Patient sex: M
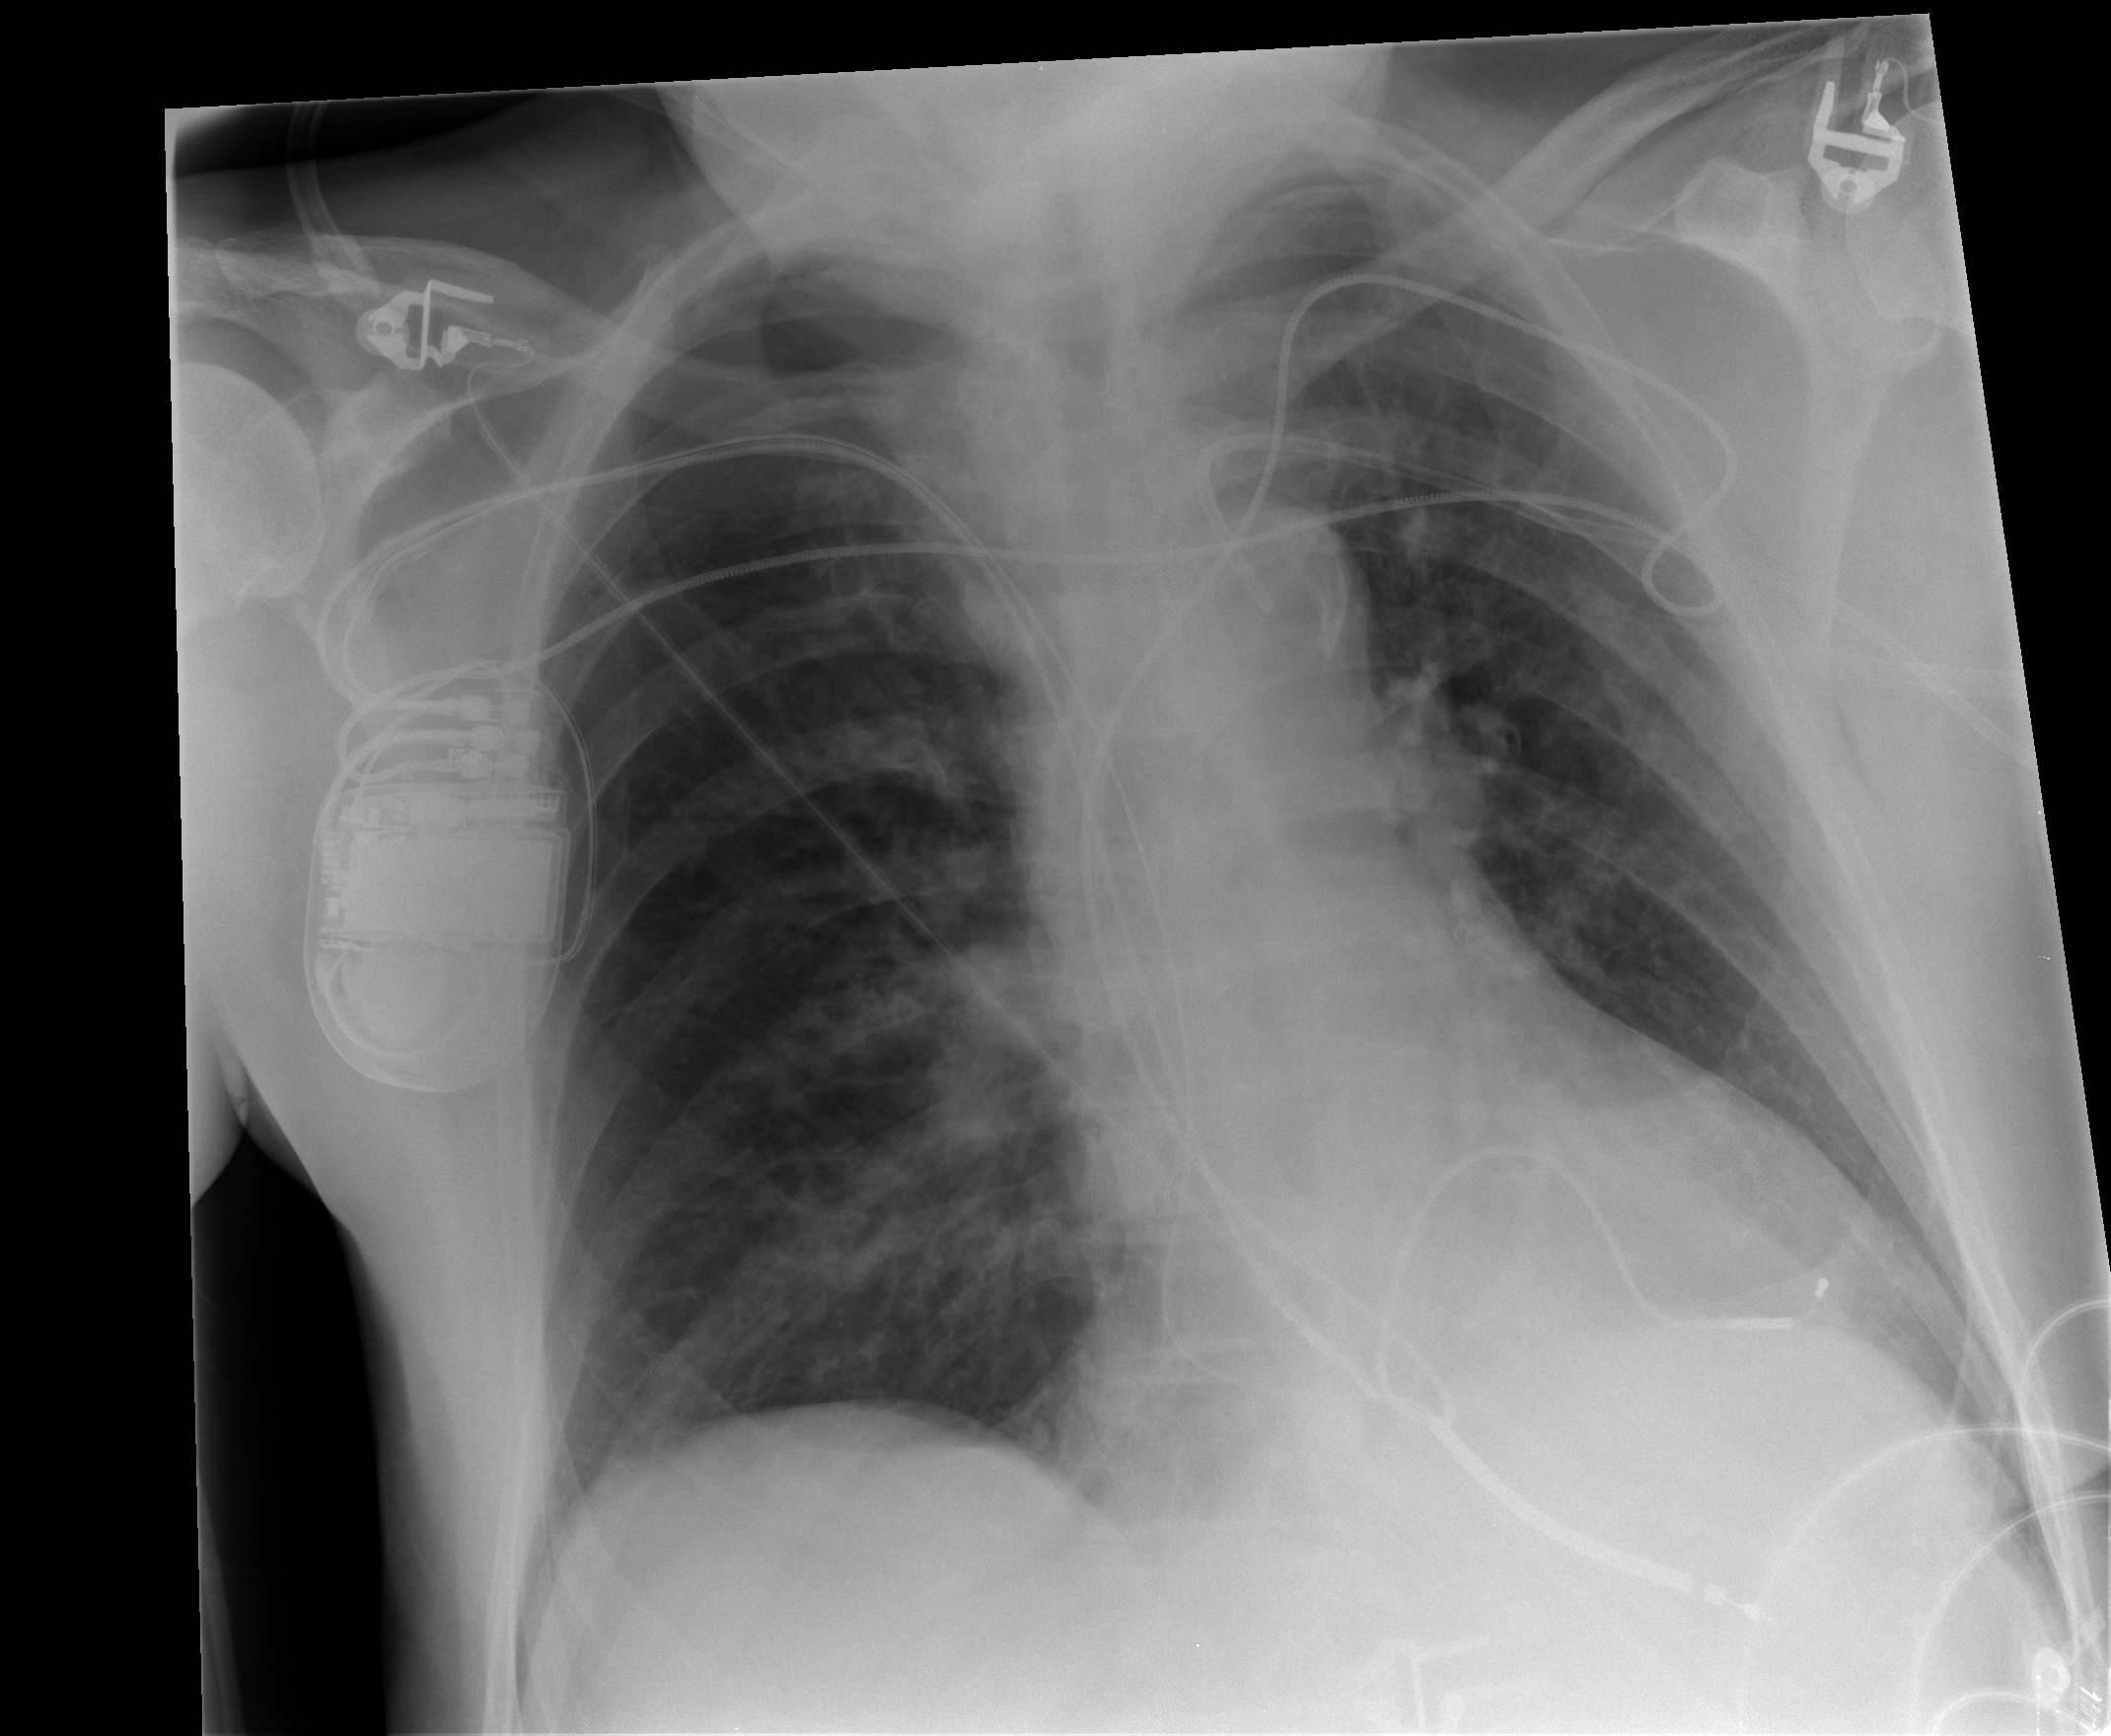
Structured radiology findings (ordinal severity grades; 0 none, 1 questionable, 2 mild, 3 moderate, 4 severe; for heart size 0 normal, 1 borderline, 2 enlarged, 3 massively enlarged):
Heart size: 1
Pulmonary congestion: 0
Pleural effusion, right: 0
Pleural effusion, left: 0
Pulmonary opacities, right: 0
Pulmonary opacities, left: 0
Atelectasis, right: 2
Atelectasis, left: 0